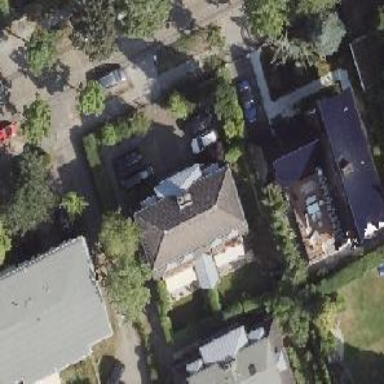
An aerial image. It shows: Simple house.